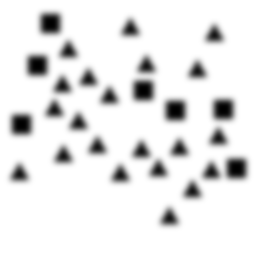
Squares: 7
Triangles: 21
Stars: 0
Total shapes: 28